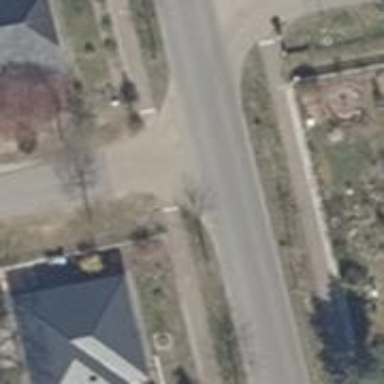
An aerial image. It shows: Road with "give way" sign.